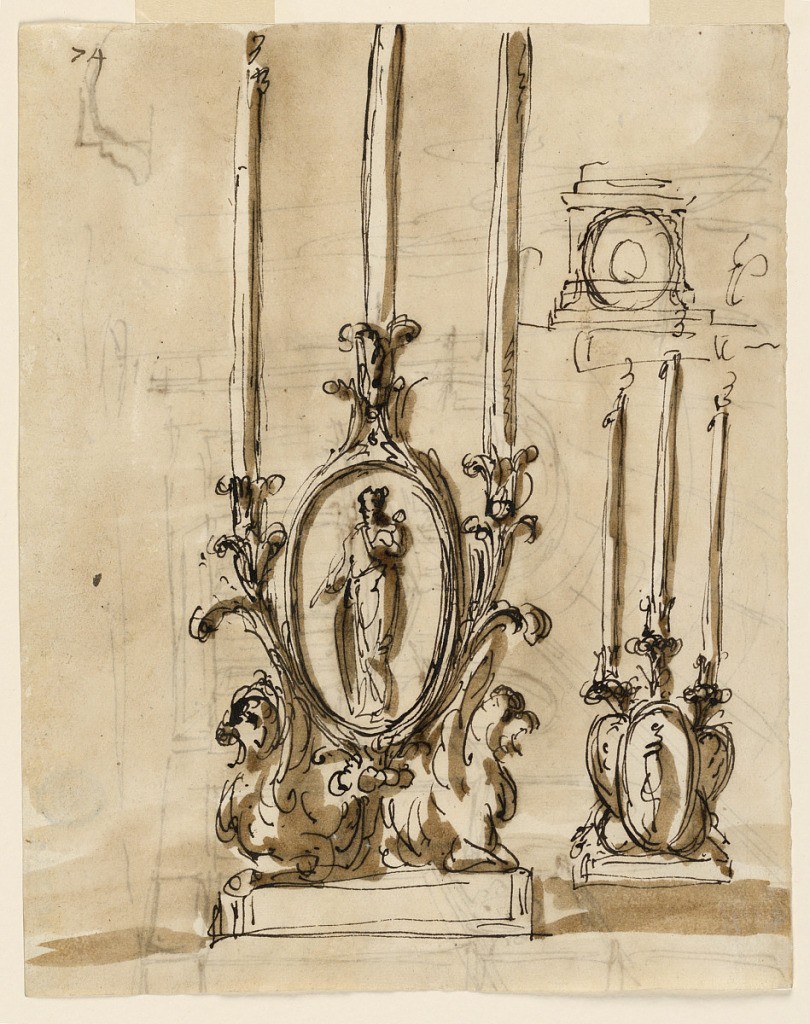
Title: Recto: candlesticks; Verso: mausoleum in a church-like hall
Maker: Giuseppe Barberi, Italian, 1746–1809
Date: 1789–1793
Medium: Pen and brown ink, brush and brown wash on off-white laid paper
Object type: Drawing
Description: Recto, at left: two griffins support crouching a calyx from which leaf scrolls rise. Two become branches with a blossom as a socket with candle. Two more frame an oval medallion with a figure and support on top another socket with a third  candle. At right: above is a sketch of a pedestal. Below are three candles, the outer being supported by the heads of two birds, in whose front the medallion stands. Verso: The mausoleum is supported by colonnades, in the shape of a Greek temple. Inside, a figure seems to be near a sarcophagus. The hall has pillars with arches and a vaulted ceiling, obliquely shown. Below at right, a sketch of the plan of cornices.